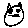
Label: cat